Field crop: maize
Growth stage: 2
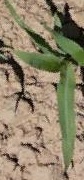
Species: maize